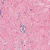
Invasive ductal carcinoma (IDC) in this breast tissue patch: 0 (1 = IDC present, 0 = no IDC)